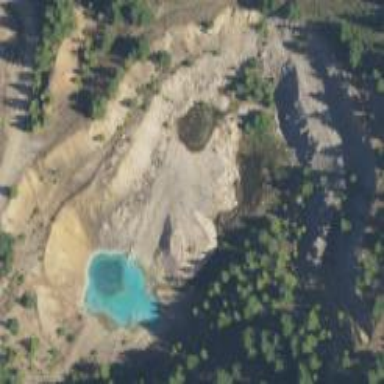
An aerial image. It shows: Quarry area.